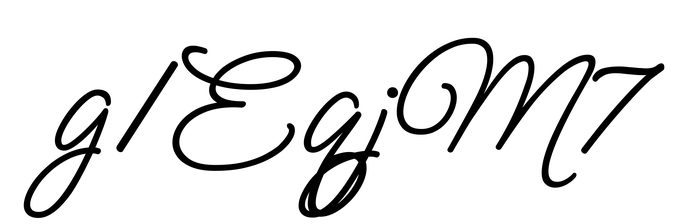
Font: MeowScript-Regular